Field crop: maize
Growth stage: 2
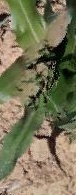
Species: maize